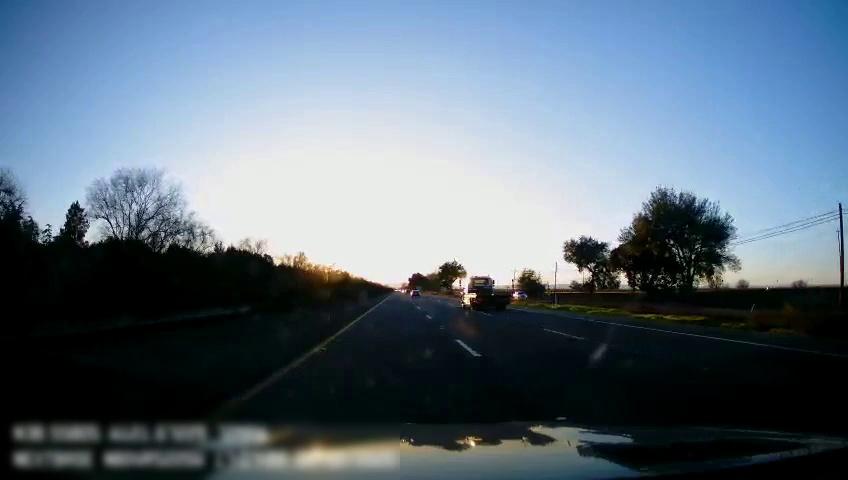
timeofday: Day
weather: Sunny
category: Drivable Space
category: Vehicles | Truck
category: Vehicles | SUV
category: Lanes | Alternate Lane
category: Lanes | Current Lane
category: Lanes | Current Lane
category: Lanes | Alternate Lane